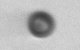
Label: bead